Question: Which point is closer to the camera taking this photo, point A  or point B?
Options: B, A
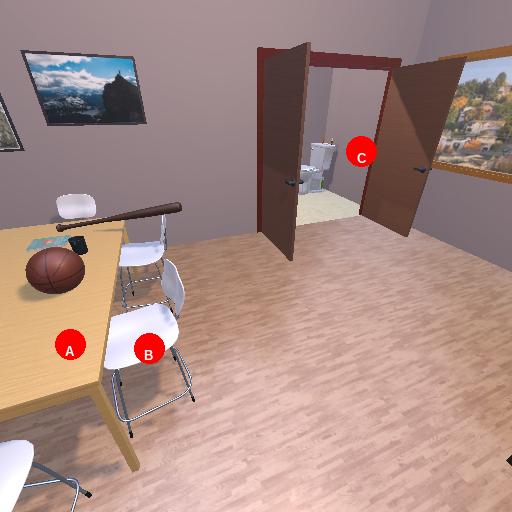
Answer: B